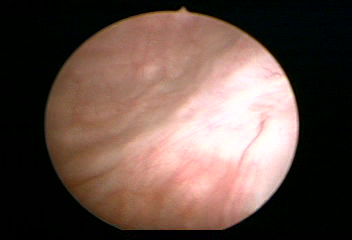
Modality: WLC
Class: Anatomical landmarks
Subclass: UreteralOrifice
Bladder cancer association: No
Annotated structures: Left ureteral orifice